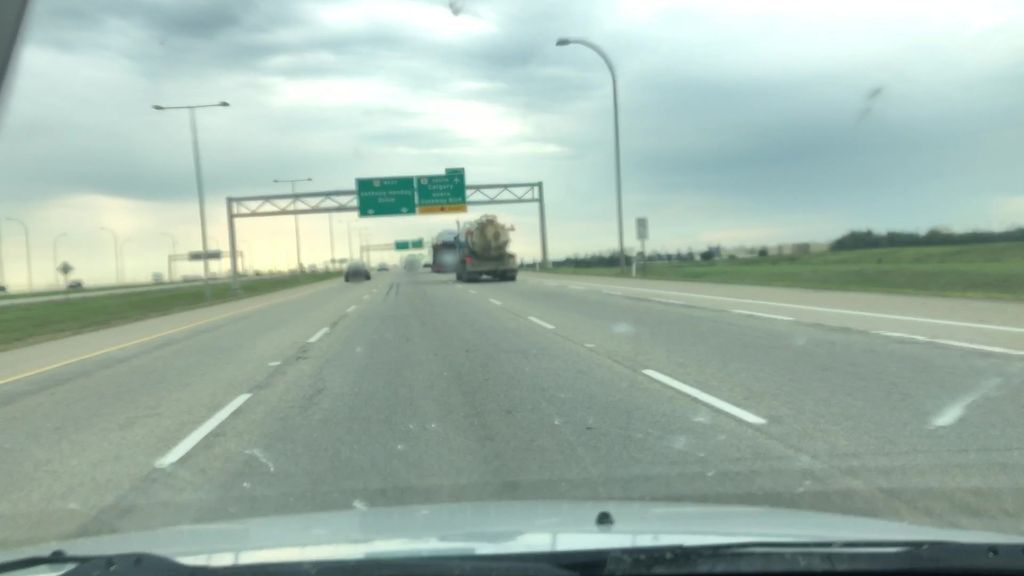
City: edmonton